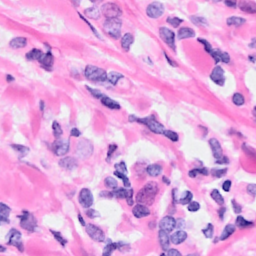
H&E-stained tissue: Breast